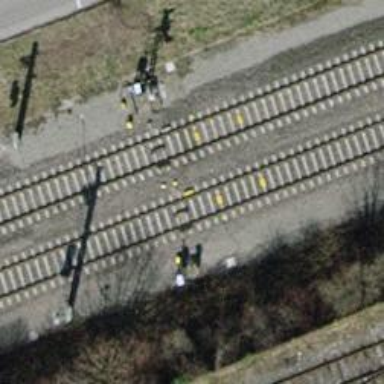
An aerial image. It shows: Railway signal.